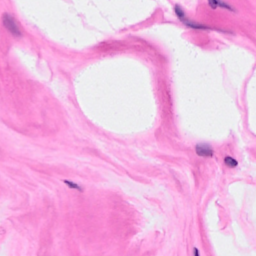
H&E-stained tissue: Breast